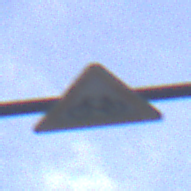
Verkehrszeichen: RadverkehrRechts
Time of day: SunriseSunset
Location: Outdoor (Urban)
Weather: PartlyCloudy
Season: NotSpecified
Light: Natural